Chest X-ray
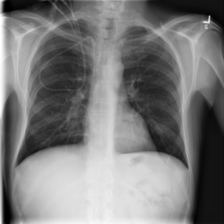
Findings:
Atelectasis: negative
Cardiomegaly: negative
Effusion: negative
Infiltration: negative
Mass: negative
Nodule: negative
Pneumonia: negative
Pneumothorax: negative
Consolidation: negative
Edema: negative
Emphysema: negative
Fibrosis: negative
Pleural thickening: negative
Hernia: negative